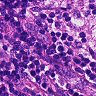
Metastatic tissue present: no